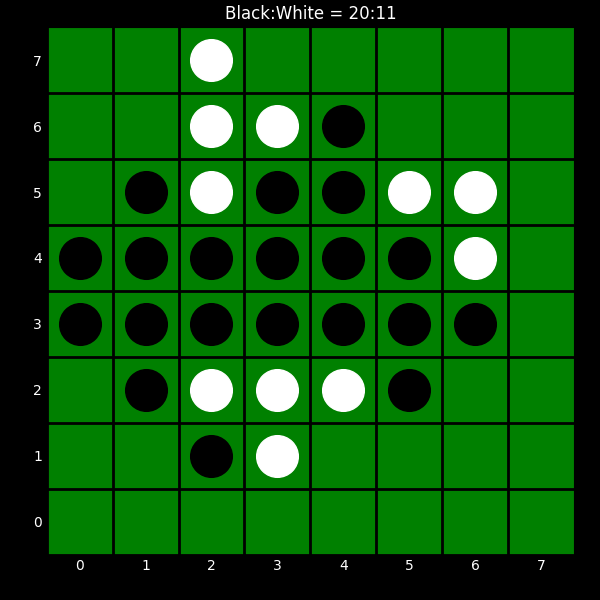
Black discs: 20
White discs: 11